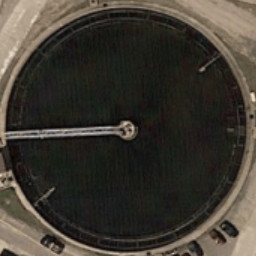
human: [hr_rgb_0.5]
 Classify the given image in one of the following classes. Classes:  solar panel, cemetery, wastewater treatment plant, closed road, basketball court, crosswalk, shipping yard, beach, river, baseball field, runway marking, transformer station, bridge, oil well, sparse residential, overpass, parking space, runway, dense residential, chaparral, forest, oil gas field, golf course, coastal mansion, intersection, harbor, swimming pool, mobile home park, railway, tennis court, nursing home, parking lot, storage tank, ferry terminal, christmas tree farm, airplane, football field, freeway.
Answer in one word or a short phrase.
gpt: wastewater treatment plant